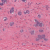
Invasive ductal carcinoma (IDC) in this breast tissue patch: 0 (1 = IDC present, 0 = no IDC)